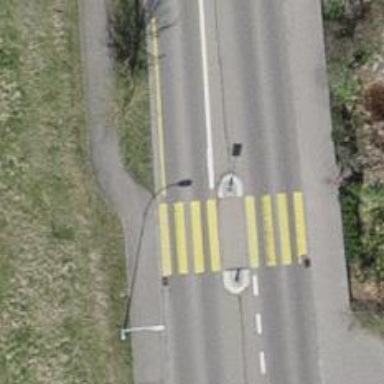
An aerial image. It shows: Uncontrolled zebra crossing with central island.